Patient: sex F, age 75
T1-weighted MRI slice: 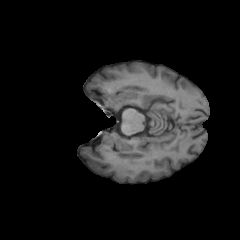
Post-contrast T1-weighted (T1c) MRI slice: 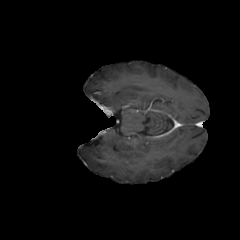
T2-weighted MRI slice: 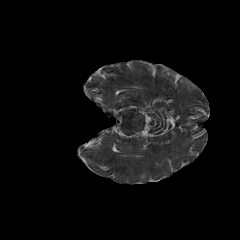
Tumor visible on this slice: no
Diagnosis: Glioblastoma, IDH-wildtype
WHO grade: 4